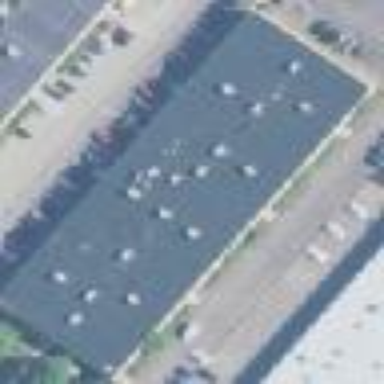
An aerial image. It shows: Office building.